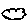
Label: cloud